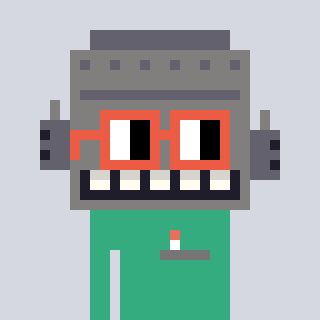
a pixel art character with square orange glasses, a robot-shaped head and a teal-colored body on a cool background